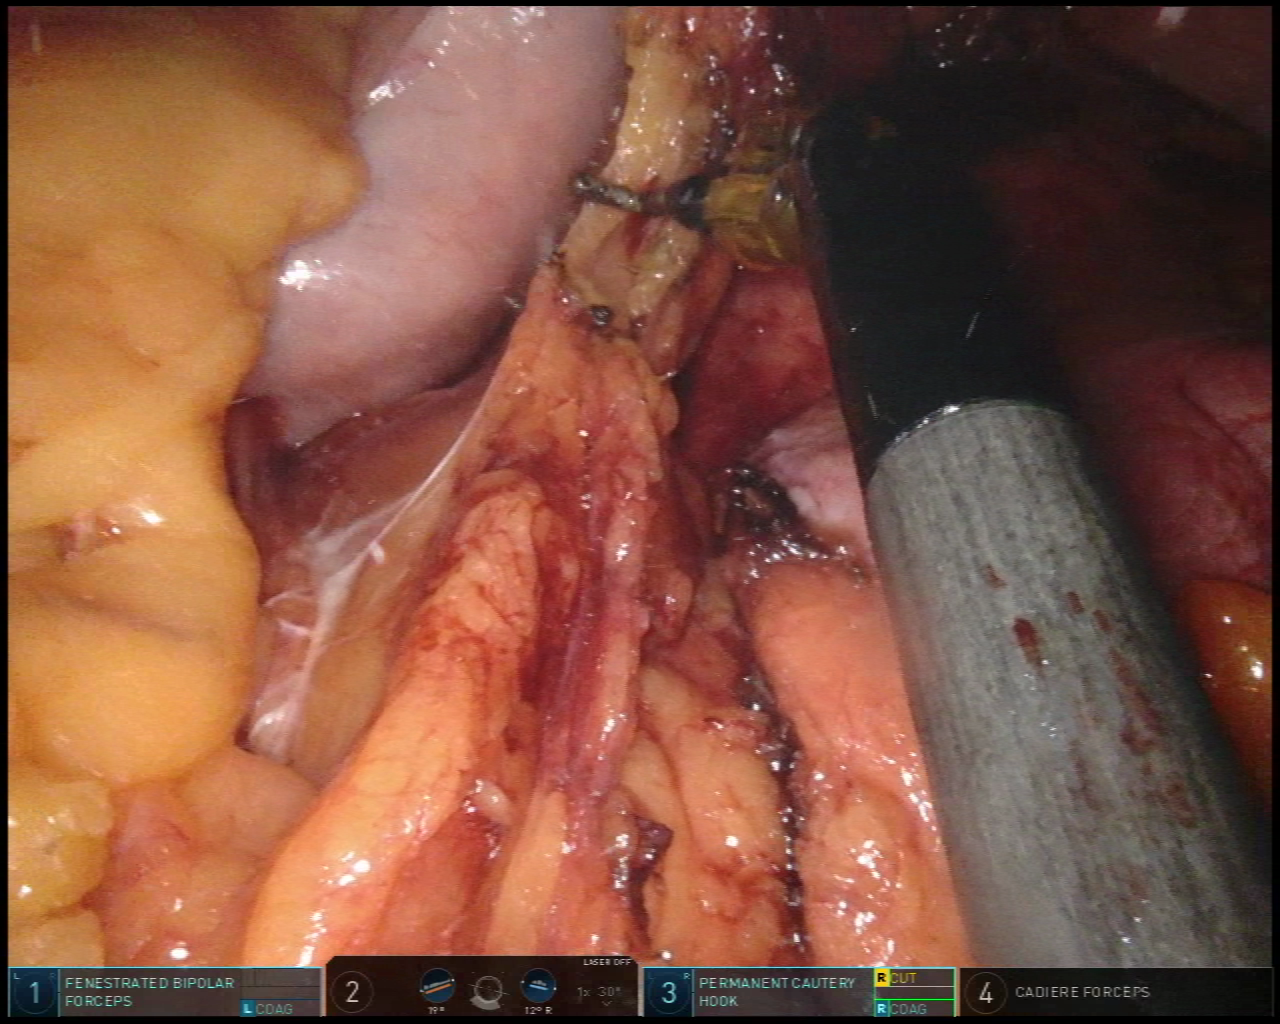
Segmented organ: stomach
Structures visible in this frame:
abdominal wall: yes
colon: yes
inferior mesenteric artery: no
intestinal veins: no
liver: no
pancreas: no
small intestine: no
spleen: no
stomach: yes
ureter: no
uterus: no
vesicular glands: no